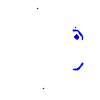
Particle: pion